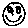
Label: smiley face